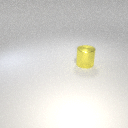
large yellow metal cylinder